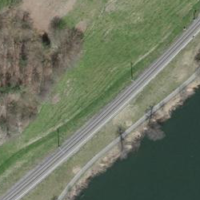
EUNIS habitat code: 25
Species observed at this site:
Filipendula ulmaria